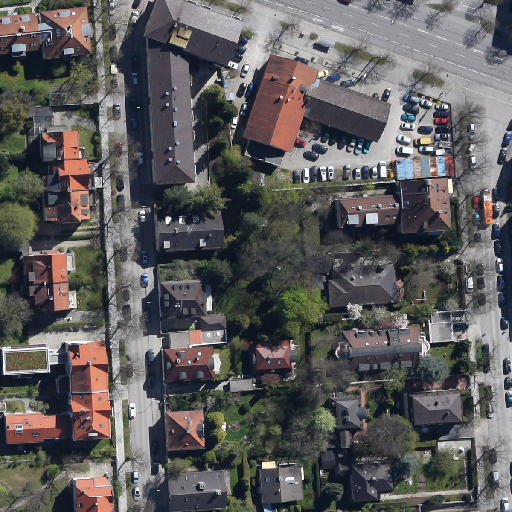
Referring expression: road marking